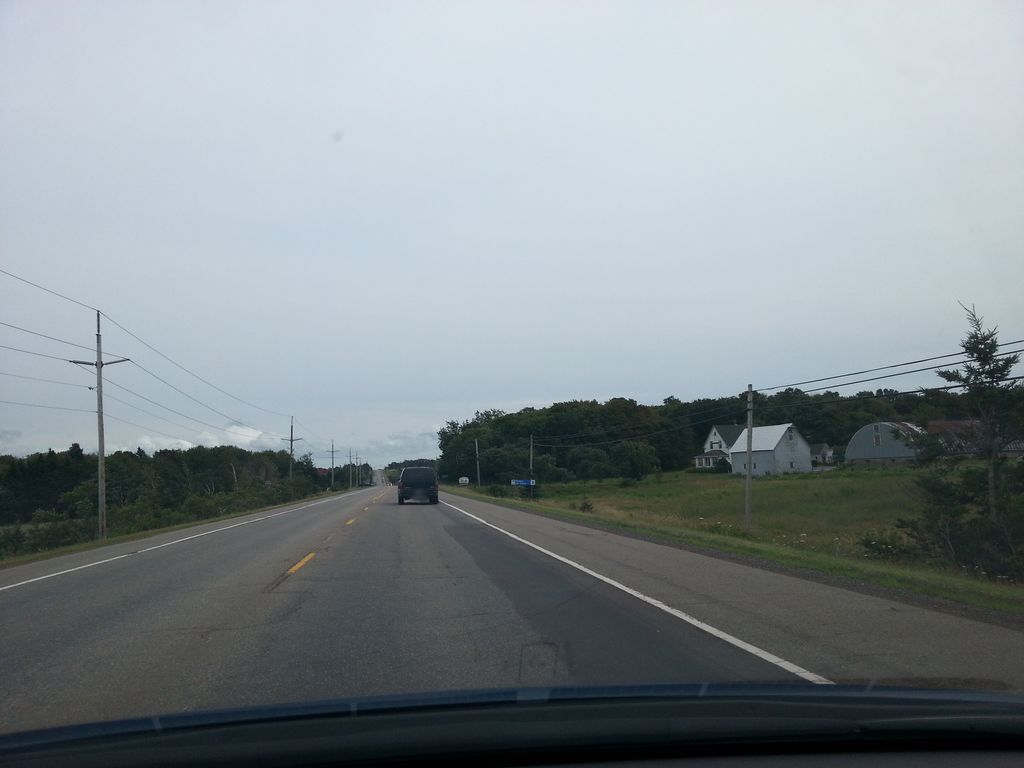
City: charlottetown